Question: I'm having a small issue with my select forms using Laravel.
'''
{!! Form::selectRange('day', 1, 31, null, ['class' => 'form-control']) !!}
{!! Form::selectMonth('month', null, ['class' => 'form-control']) !!}
{!! Form::selectYear('year', Carbon\Carbon::now()->year, (new Carbon\Carbon('80 years ago'))->year, null , ['class' => 'form-control']) !!}
'''
This gives me :

Which is good , except most people would leave them as is when registering.
I want them to display "year" , "day" , "Month" as default , so that the user has to select from the list.
Any ideas how to implement this.
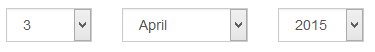
Answer: Where that you now have twice 'null' and last the current Carbon Datetime Year, these are the places in the methods that will show the 'default' option.
But... The values you want, needs to be also in the datasource it's showing.
With these helpers you're using, that's not the case.
<URL> from laravel itself shows more information about this, and how to fix it.